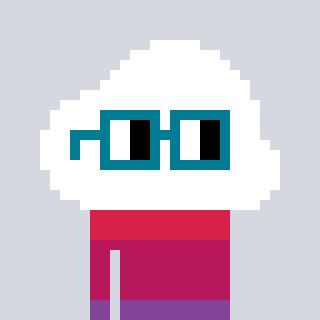
a pixel art character with square dark green glasses, a cloud-shaped head and a hotbrown-colored body on a cool background